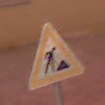
Verkehrszeichen: Arbeitsstelle
Umgebung: Outdoor, Urban
Tageszeit: Night
Wetter: Overcast
Licht: Artificial
Jahreszeit: Winter
Kontrast: MediumContrast